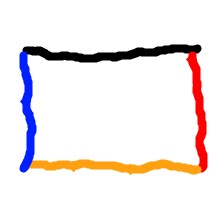
Shape: rectangle